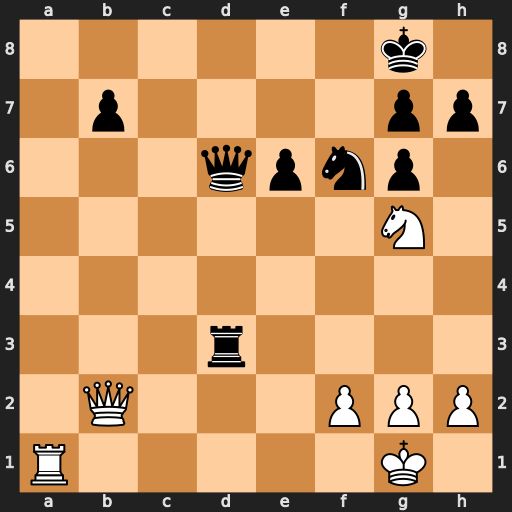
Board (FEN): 6k1/1p4pp/3qpnp1/6N1/8/3r4/1Q3PPP/R5K1
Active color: w
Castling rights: -
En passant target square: -
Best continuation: Ra8+ Qd8 Rxd8+